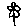
Label: flower